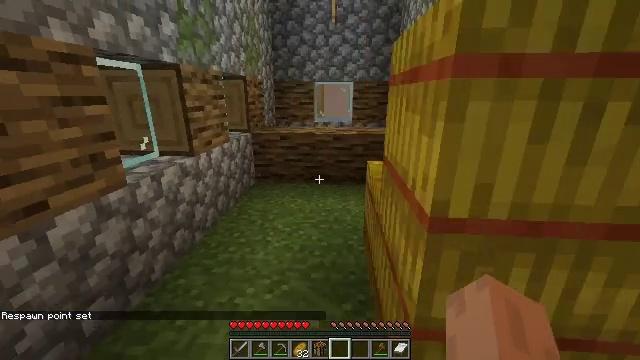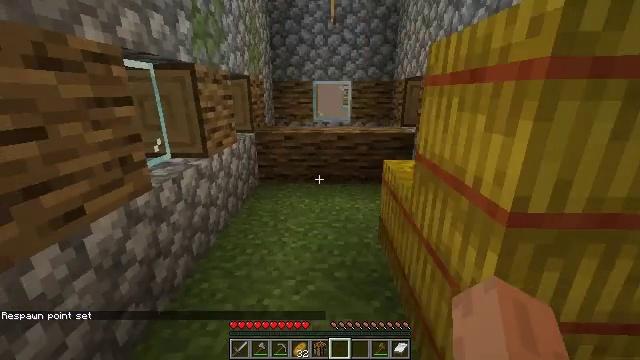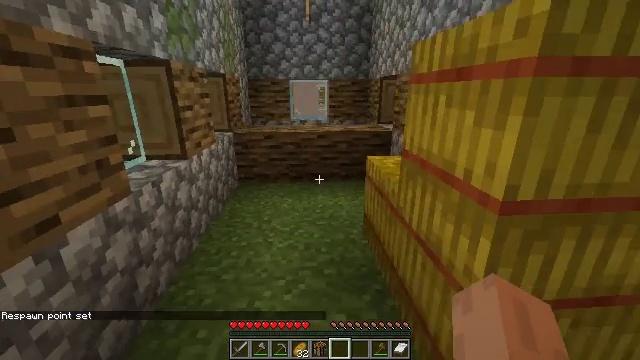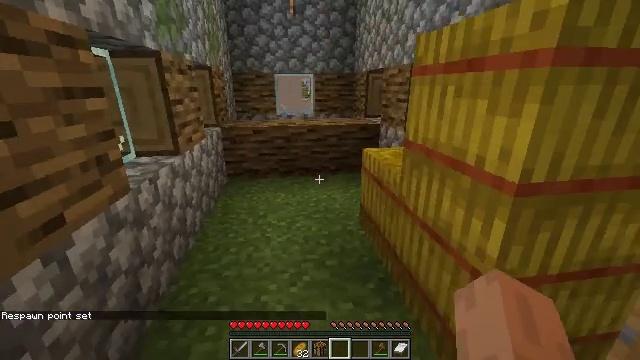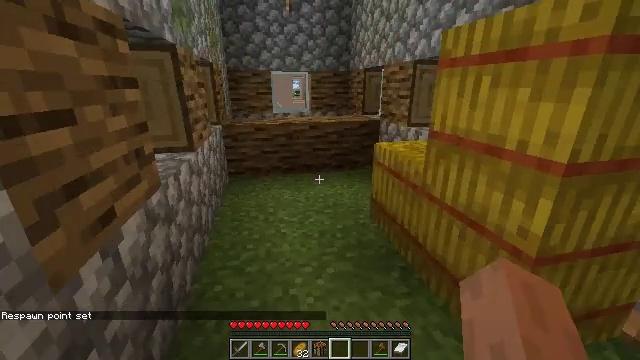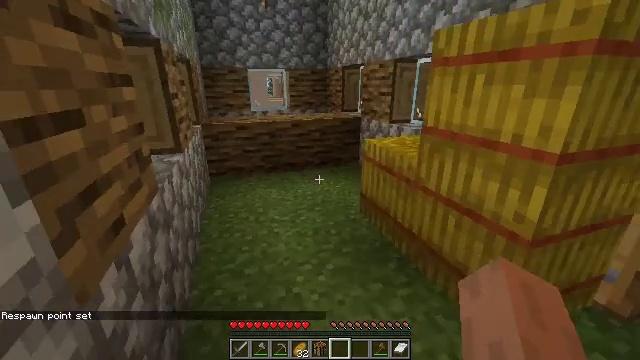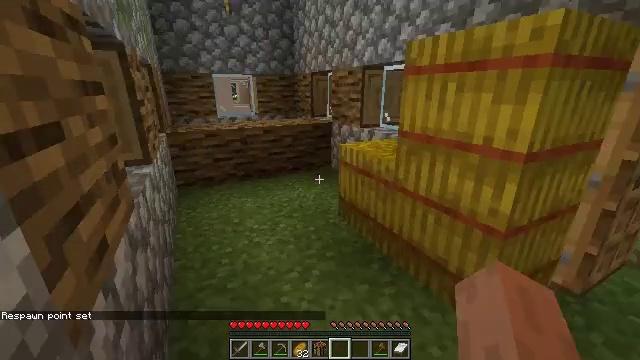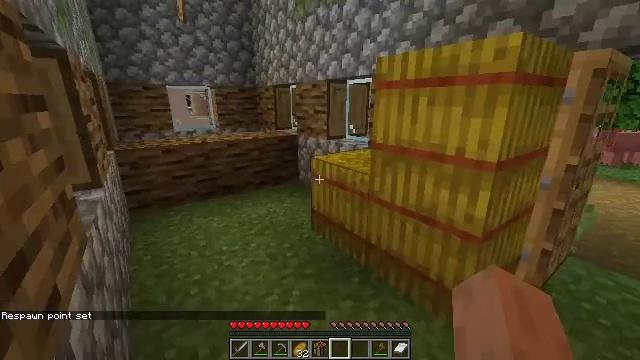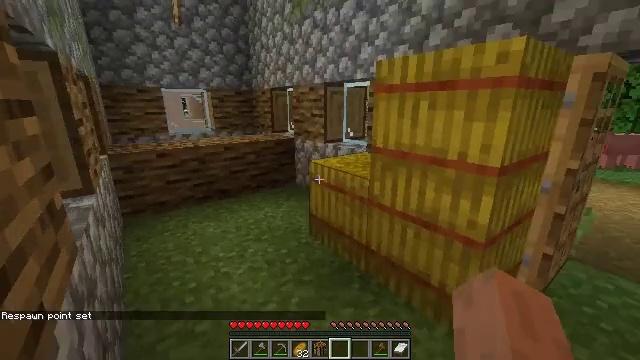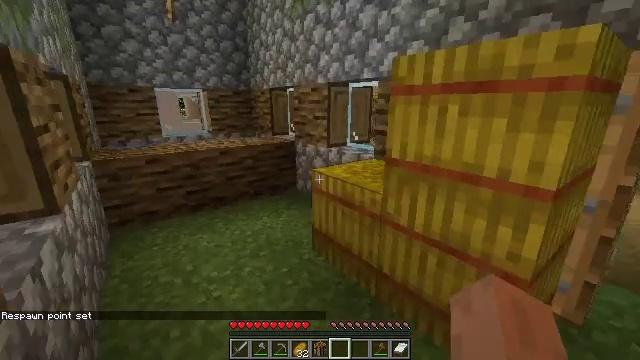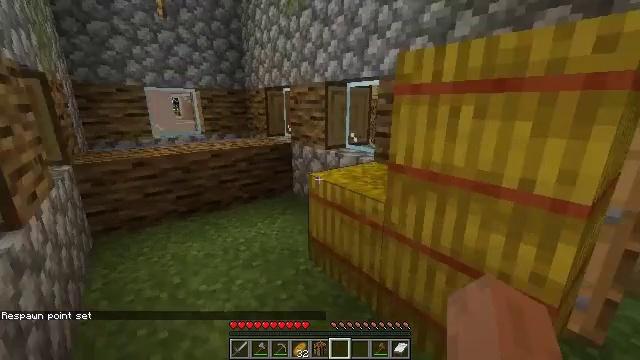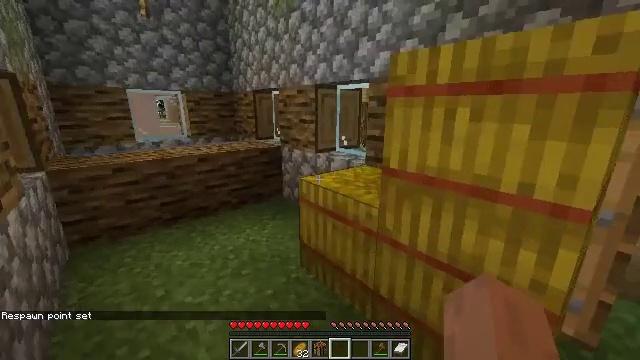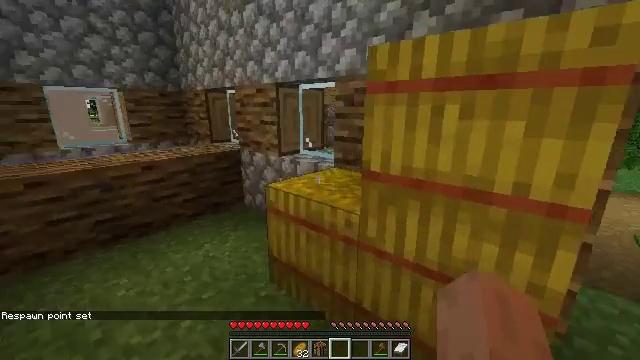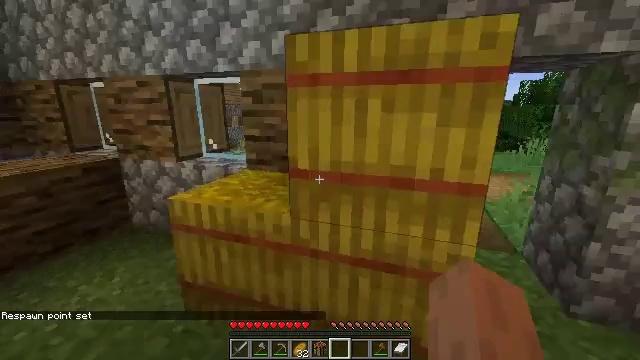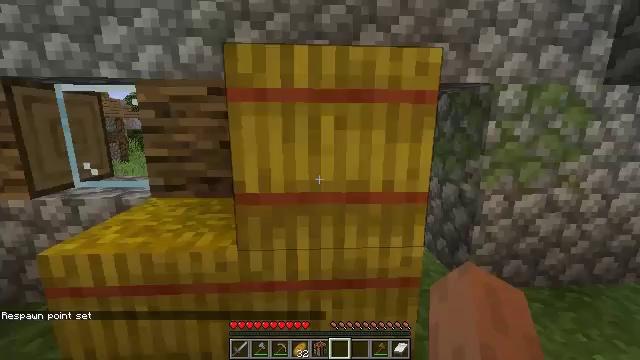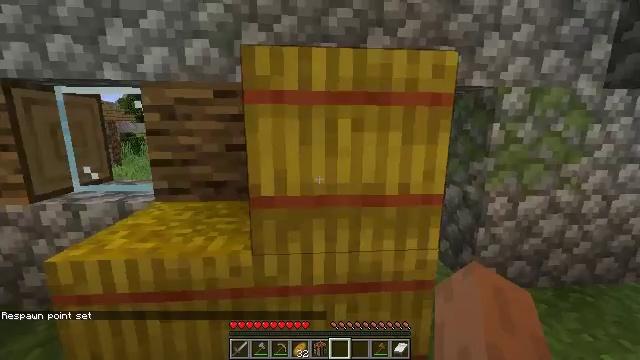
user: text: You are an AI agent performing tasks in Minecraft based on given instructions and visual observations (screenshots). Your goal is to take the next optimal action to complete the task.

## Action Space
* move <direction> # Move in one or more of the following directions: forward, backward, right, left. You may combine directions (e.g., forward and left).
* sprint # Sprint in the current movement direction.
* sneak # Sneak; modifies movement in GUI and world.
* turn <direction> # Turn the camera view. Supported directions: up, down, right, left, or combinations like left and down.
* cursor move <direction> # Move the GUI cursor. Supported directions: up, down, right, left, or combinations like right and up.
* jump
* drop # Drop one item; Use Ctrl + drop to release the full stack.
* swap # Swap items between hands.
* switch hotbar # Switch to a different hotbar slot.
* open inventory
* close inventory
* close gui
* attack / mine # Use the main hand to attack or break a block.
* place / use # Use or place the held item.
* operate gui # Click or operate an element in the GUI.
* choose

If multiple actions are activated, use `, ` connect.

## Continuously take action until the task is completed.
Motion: motion action
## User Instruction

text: Remove the grass path from the ground.
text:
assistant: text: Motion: move left, turn right
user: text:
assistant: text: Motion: move left, turn right
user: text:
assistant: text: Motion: move left, turn right and down
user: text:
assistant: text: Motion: move left, turn right
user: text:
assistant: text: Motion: move left, turn right
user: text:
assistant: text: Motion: move left, turn right and up
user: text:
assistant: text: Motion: move forward and move left, turn right and up
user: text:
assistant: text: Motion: move forward
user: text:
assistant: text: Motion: move forward
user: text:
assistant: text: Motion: move forward
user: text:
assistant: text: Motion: move forward and move left, turn right
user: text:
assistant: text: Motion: move forward and move left, turn right
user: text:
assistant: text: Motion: move forward and move left, turn right
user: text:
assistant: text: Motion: move left, turn right and up
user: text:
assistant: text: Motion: turn right
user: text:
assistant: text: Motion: turn left and up
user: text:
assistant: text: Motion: move left, turn left
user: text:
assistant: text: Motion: move left, turn left and down
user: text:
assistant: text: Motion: move forward and move left, turn left
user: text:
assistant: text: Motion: move forward and move left
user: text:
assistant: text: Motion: move forward
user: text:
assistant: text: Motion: move forward, turn left and down
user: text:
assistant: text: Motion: move forward, turn left and down
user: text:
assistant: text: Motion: move forward, turn left and down
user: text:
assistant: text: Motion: move forward, turn left
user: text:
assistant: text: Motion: move forward, turn left and down
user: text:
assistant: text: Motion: move forward, turn left and down, jump
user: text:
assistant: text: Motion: move forward, turn left and down, jump
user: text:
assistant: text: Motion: move forward, turn left and down, jump
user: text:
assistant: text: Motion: move forward, turn down, jump